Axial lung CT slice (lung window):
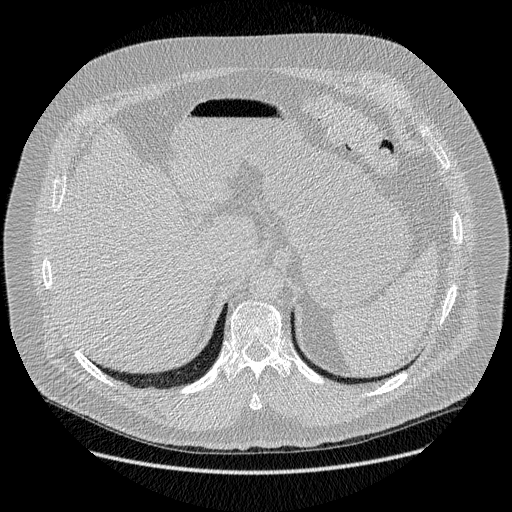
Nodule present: no